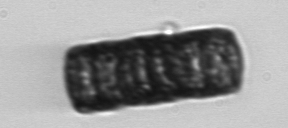
Label: Paralia_sulcata